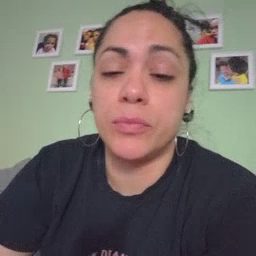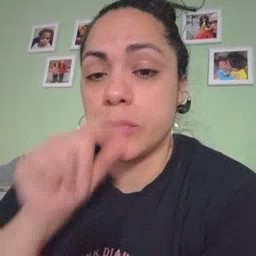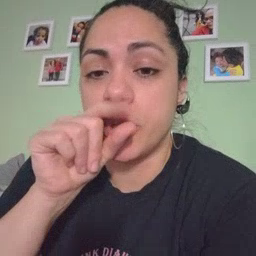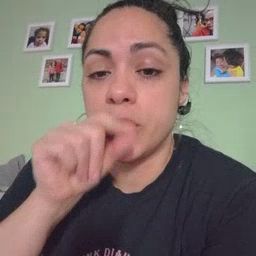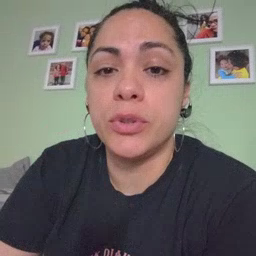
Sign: bird